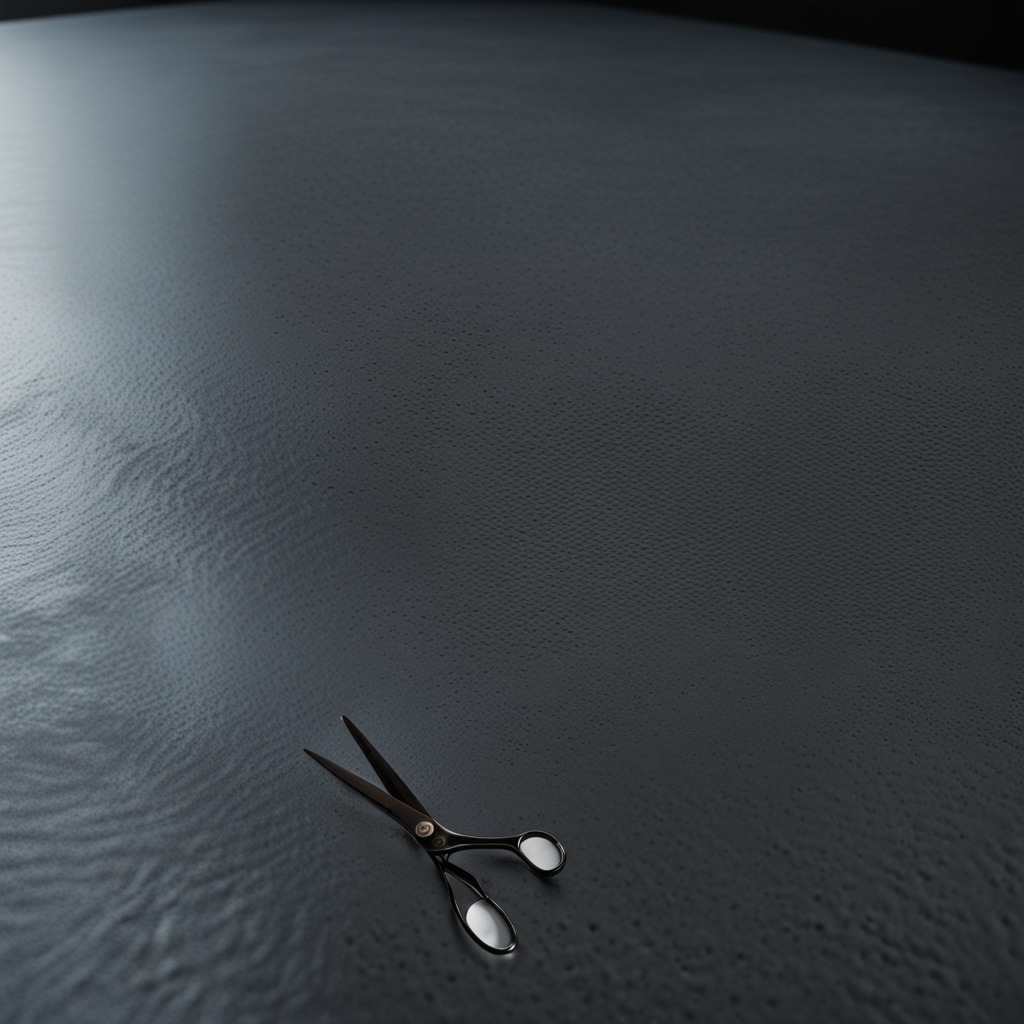
A scissor lies on the granite table.